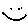
Label: smiley face